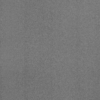
Label: dusty